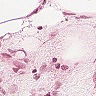
Metastatic tissue present: no